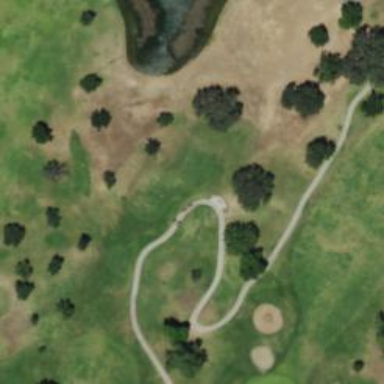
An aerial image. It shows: Golf tee.